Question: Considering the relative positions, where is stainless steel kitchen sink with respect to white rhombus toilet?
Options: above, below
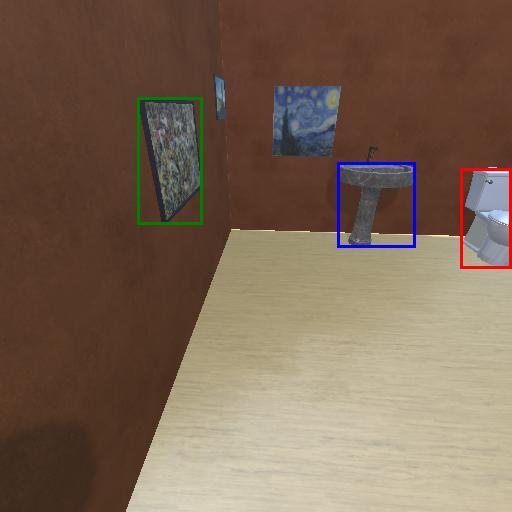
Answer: above